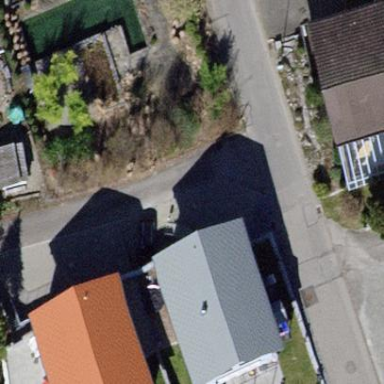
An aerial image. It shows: Gabled roof house.